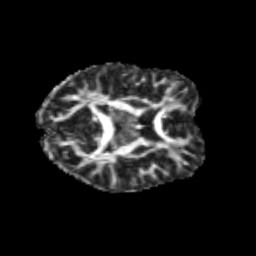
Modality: FA
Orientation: axial
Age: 19
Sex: female
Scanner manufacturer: siemens
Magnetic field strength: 3 T
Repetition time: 3.5 s
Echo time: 0.113 s